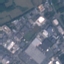
Land use / land cover: Industrial